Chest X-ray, AP view. Patient: 49 years old, sex M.
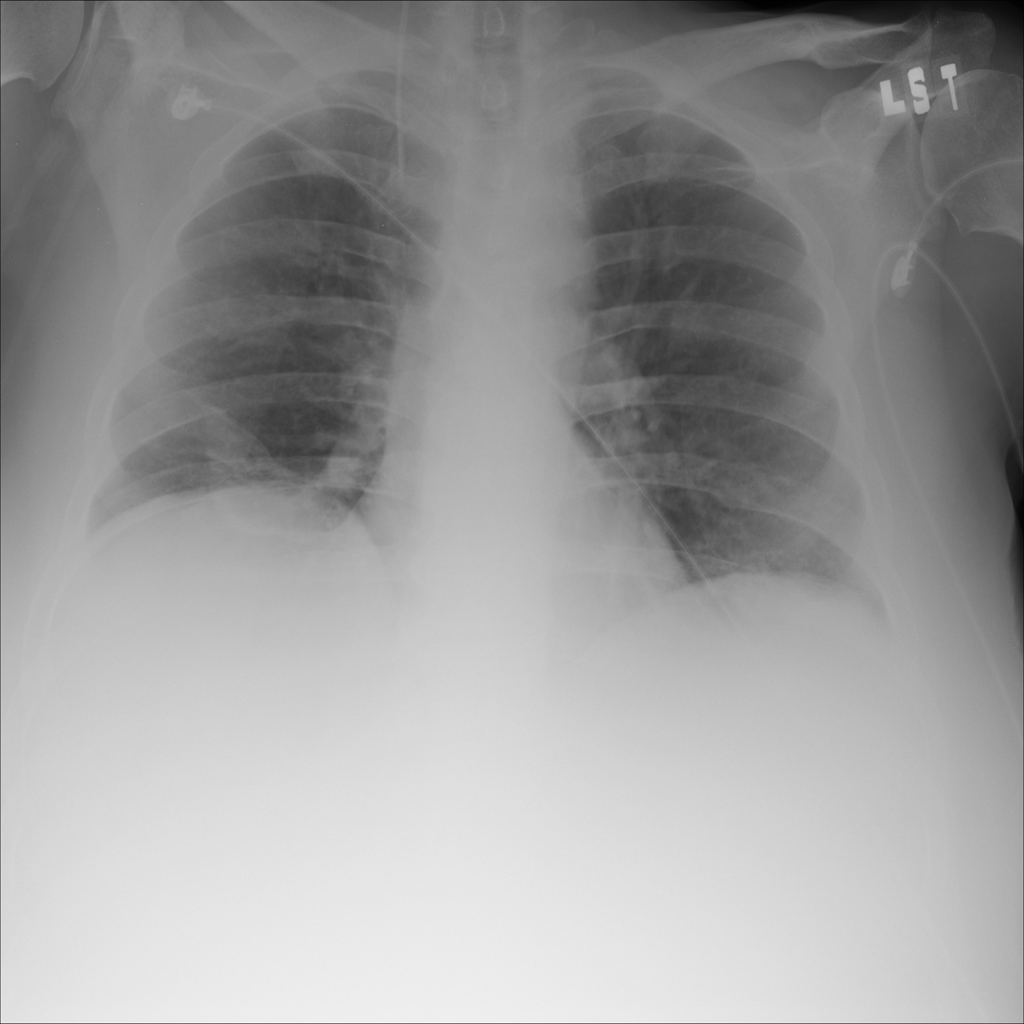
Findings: Atelectasis